Question: Is it possible to realize this pattern with css without using a background image?

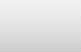
Answer: '''
.button_example{
border:1px solid #cacaca; -webkit-border-radius: 50px; -moz-border-radius: 50px;border-radius: 50px;font-size:57px;font-family:arial, helvetica, sans-serif; padding: 10px 10px 10px 10px; text-decoration:none; display:inline-block;text-shadow: -1px -1px 0 rgba(0,0,0,0.3);font-weight:bold; color: #FFFFFF;
background-color: #E6E6E6; background-image: -webkit-gradient(linear, left top, left bottom, from(#E6E6E6), to(#CCCCCC));
background-image: -webkit-linear-gradient(top, #E6E6E6, #CCCCCC);
background-image: -moz-linear-gradient(top, #E6E6E6, #CCCCCC);
background-image: -ms-linear-gradient(top, #E6E6E6, #CCCCCC);
background-image: -o-linear-gradient(top, #E6E6E6, #CCCCCC);
background-image: linear-gradient(to bottom, #E6E6E6, #CCCCCC);filter:progid:DXImageTransform.Microsoft.gradient(GradientType=0,startColorstr=#E6E6E6, endColorstr=#CCCCCC);
}
'''